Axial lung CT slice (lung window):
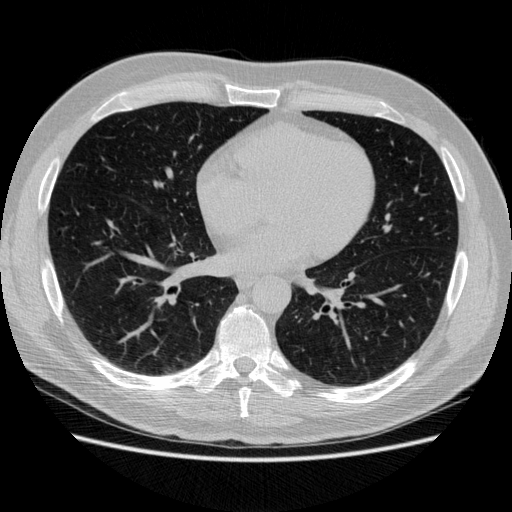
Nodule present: no